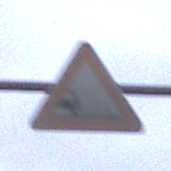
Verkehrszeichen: SplittSchotter
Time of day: MorningAfternoon
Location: Outdoor (Urban)
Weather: Overcast
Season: NotSpecified
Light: Natural